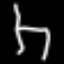
Label: chair